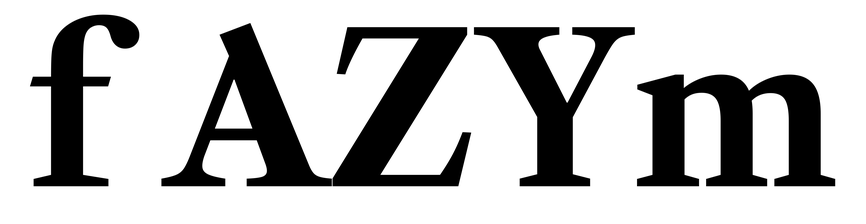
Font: LibreCaslonText_Bold